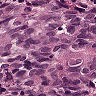
Metastatic tissue present: yes